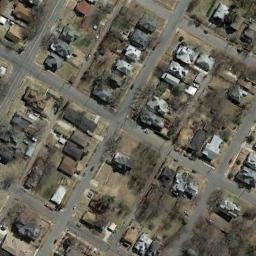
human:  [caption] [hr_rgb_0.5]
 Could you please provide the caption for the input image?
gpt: The medium residential is on the bare land next to the road .

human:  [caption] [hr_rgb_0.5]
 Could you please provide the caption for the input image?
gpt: The houses in the medium - sized residential area are arranged in an orderly fashion .

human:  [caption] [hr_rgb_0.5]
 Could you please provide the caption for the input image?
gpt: The dense medium residential area has lots of neatly arranged houses and some bare trees and some roads go through the medium residential area .

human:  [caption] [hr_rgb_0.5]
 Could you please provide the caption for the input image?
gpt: Many buildings are in medium residential area .

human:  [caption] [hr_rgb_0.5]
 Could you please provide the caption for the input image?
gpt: There are many buildings and some withered trees on the medium residential area .